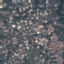
Label: Residential